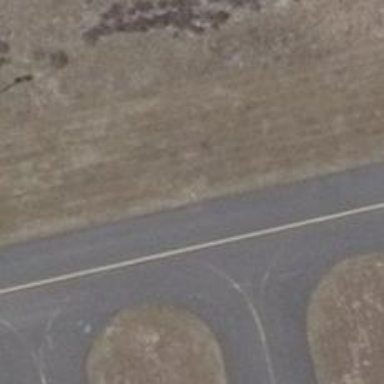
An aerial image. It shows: Taxiway edge illuminated for aviation.